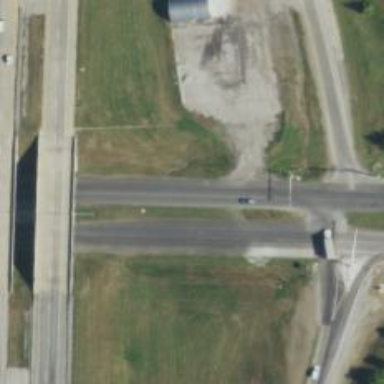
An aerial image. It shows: Secondary road designated as expressway.